Interaction volume radius: 10 \u00c5
Interaction volume height: 20 \u00c5
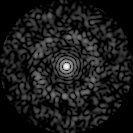
Disorder parameter: 0.8368